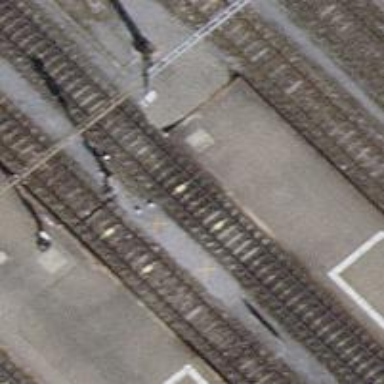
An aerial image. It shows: Railway signal.